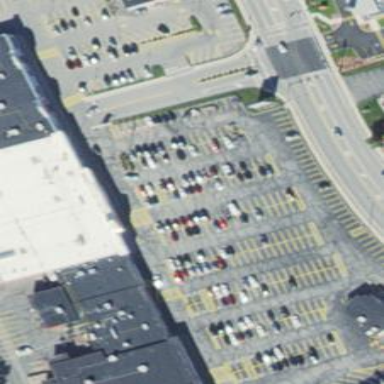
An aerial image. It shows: Retail area.